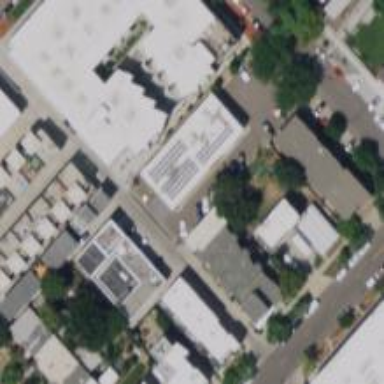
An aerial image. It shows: Healthcare clinic.